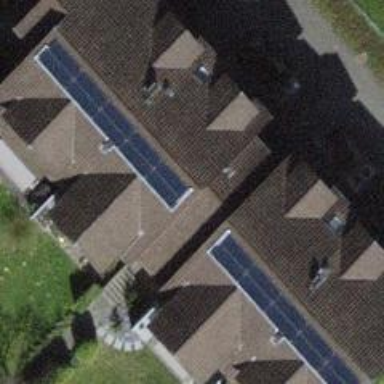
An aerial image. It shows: Solar power generator using photovoltaic method with solar photovoltaic panel types.